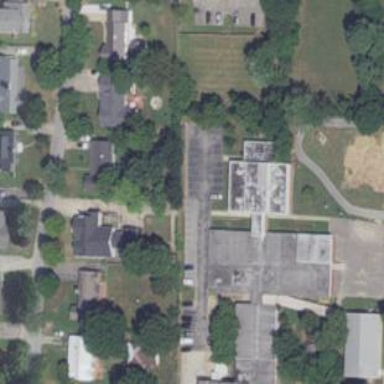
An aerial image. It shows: School building.